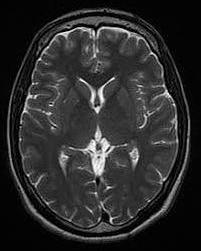
Label: notumor